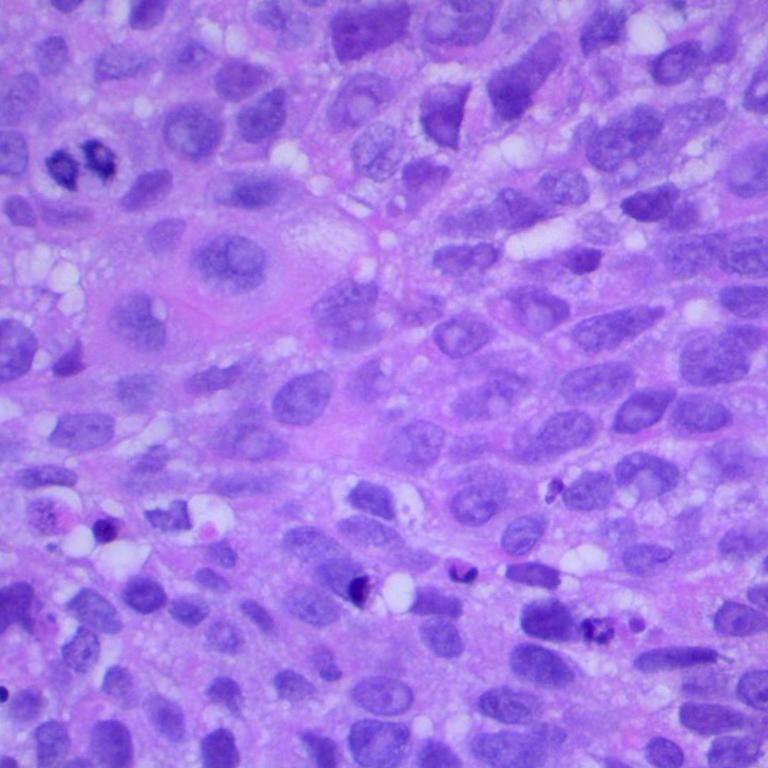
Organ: lung
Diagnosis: squamous carcinomas